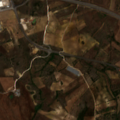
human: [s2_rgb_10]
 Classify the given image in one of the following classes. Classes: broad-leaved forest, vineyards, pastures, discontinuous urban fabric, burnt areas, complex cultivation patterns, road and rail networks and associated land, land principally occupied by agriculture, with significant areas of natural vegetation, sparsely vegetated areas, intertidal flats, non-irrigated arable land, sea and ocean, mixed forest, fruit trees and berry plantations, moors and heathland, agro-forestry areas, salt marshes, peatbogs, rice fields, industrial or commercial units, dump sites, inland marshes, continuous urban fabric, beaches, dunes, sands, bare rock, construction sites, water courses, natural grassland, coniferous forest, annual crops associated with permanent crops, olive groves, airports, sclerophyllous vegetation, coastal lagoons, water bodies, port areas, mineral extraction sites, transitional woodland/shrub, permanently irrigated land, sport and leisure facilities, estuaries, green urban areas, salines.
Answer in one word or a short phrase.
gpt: road and rail networks and associated land, non-irrigated arable land, olive groves, annual crops associated with permanent crops, complex cultivation patterns